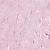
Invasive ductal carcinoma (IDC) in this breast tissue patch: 0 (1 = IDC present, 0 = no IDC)